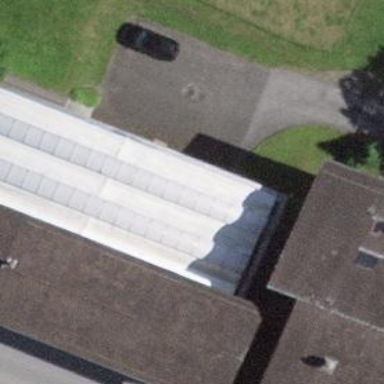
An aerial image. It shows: Building.